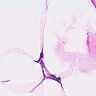
Metastatic tissue present: no